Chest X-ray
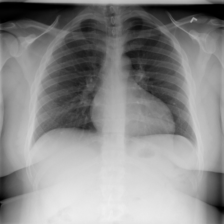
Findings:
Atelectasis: negative
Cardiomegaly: positive
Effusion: negative
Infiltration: negative
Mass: negative
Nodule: negative
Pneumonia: negative
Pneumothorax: negative
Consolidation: negative
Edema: negative
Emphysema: negative
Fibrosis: negative
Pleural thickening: negative
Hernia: negative